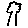
Label: tree